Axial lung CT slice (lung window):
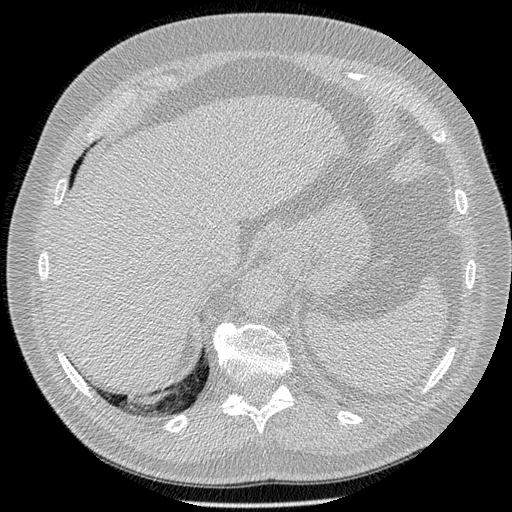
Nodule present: no